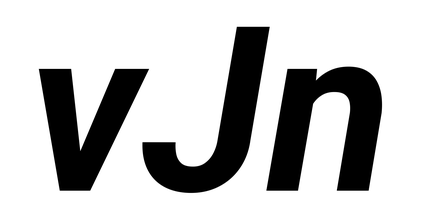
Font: Roboto-Italic_Bold_Italic